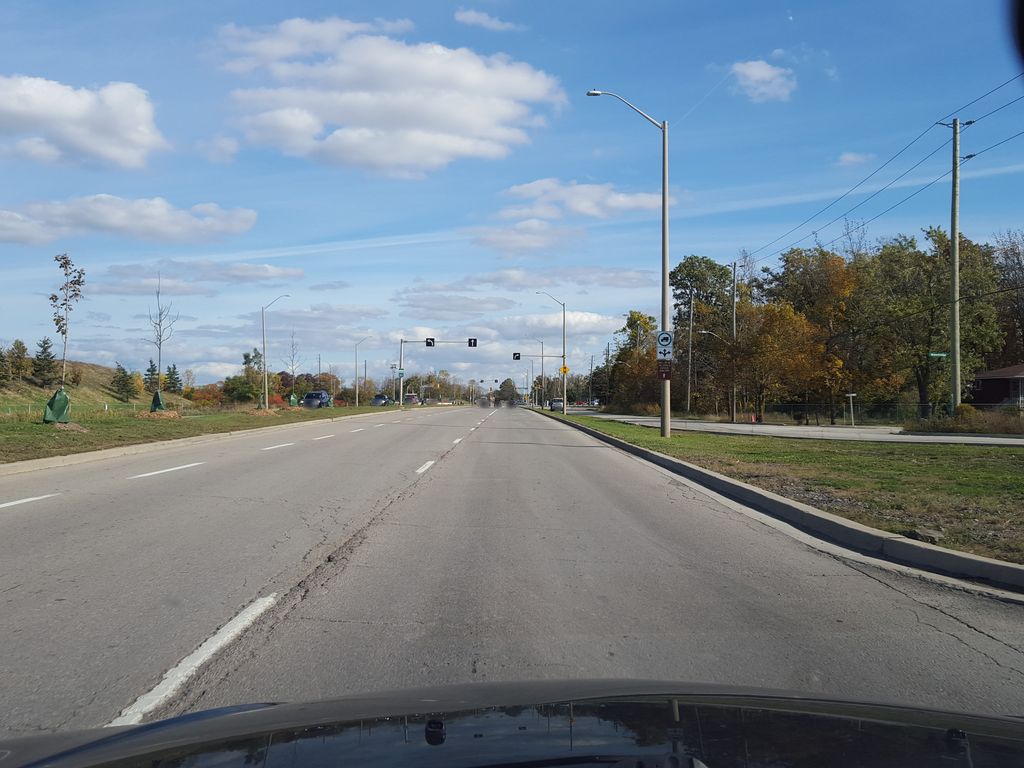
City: hamilton